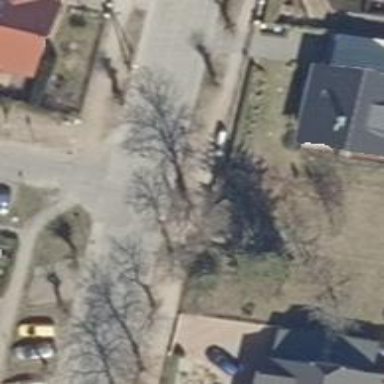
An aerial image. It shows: Tertiary road with sidewalks on both sides.